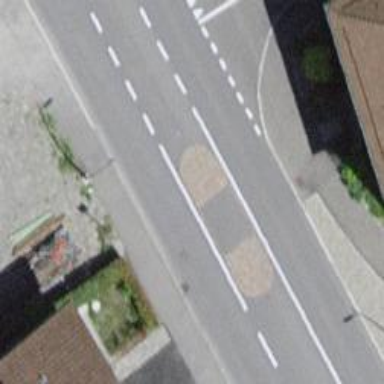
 with designated cycle lane on both sides."